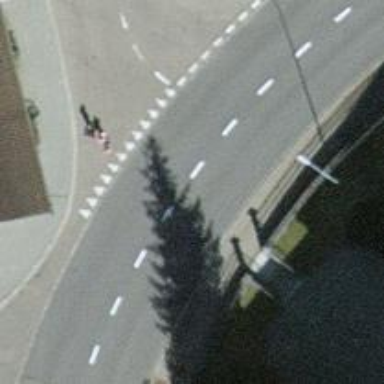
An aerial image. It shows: Secondary road with asphalt surface and sidewalk on the left.